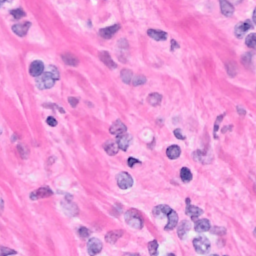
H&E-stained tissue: Breast